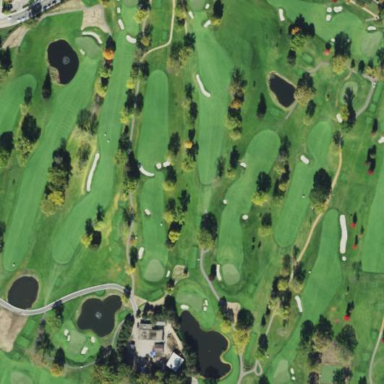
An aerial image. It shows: Golf course surrounded by greenery.